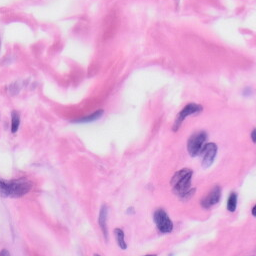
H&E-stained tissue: Skin